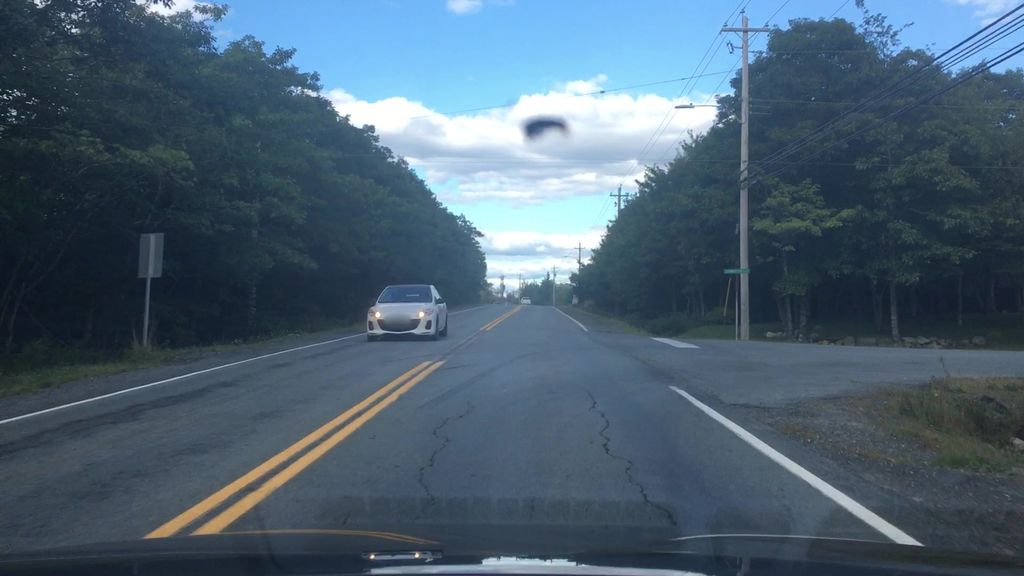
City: halifax